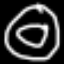
Label: donut